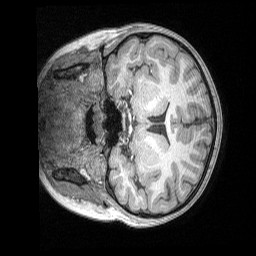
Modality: T1w
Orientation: coronal
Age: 9
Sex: female
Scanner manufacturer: siemens
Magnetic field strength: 3 T
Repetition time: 2.53 s
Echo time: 0.00164 s